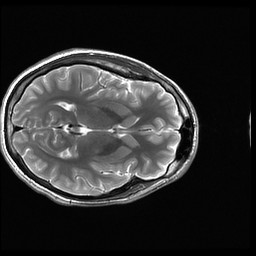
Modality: T2w
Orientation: axial
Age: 22
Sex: male
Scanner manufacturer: ge
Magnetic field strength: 3 T
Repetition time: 5.192 s
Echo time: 0.1003 s